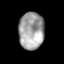
Tissue: prostate
Cell type: Fibroblasts
Senescence score: 0.7023
Nuclear area (px): 928
Mean DAPI intensity: 160.936